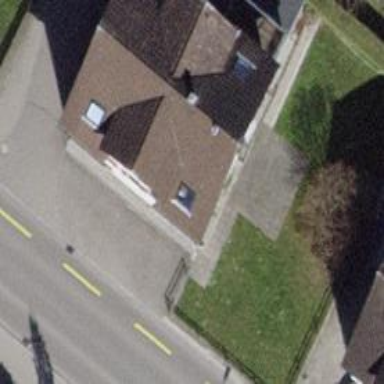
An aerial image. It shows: Simple house.